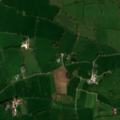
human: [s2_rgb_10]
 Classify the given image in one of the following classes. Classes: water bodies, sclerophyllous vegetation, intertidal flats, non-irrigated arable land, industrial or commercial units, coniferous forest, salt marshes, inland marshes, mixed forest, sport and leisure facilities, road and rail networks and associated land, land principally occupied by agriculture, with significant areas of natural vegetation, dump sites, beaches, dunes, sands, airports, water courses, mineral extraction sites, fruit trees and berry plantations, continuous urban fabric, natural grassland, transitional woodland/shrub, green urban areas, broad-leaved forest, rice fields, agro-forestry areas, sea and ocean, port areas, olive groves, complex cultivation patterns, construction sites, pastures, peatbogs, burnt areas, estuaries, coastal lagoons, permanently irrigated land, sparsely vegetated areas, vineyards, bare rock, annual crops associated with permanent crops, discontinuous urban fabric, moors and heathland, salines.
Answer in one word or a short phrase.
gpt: pastures